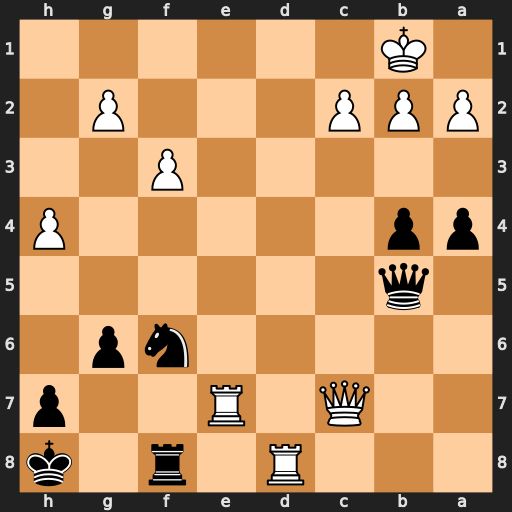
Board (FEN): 3R1r1k/2Q1R2p/5np1/1q6/pp5P/5P2/PPP3P1/1K6
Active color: b
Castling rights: -
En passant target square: -
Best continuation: Qf1+ Re1 Qxe1+ Rd1 Qxd1#